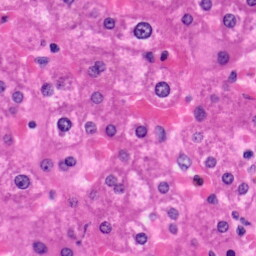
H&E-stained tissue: Liver